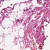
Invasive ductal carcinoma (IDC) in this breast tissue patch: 0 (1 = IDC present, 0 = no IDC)